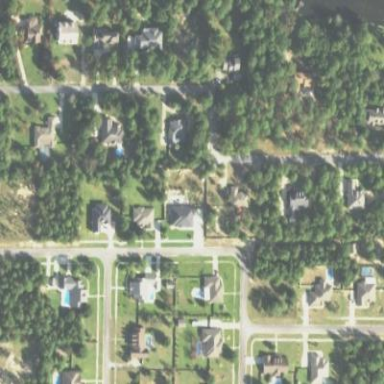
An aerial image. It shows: This residential area consists of single-family homes.